Question: I want to install the 'requests' module for Python 2.7.14.
I see on <URL> that "pip is already installed if [I'm] using Python 2 >=2.7.9".
But when I run the install command above in my Python IDLE the interpreter complains about .

Does anyone know why the installation is not working?
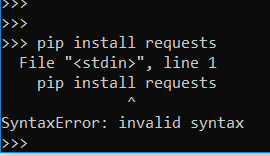
Answer: You're running the install command 'pip install requests' in a Python interpreter when you should be running it in a shell. Open a terminal, and then paste that command into it. Then press enter.
Then, in your Python interpreter, import the 'requests' module before using it.
'''
import requests
requests.get('https://www.google.com') # For example.
'''